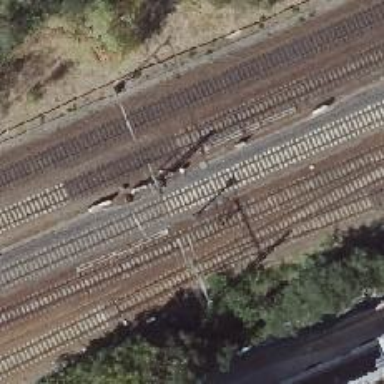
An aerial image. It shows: Railway signal.